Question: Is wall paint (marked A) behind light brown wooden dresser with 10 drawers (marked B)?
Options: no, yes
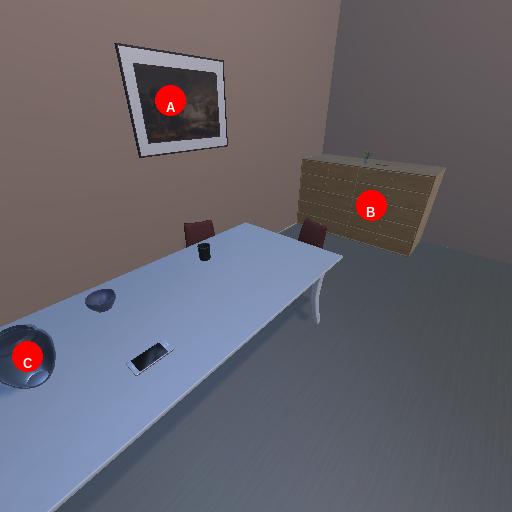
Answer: no